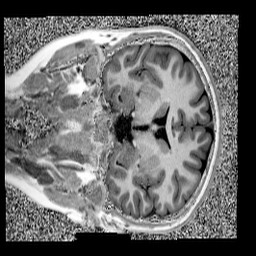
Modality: UNIT1
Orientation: coronal
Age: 11
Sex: female
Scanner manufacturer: siemens
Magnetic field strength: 3 T
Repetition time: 4 s
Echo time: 0.00303 s